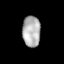
Tissue: lung
Cell type: Epithelial cells
Senescence score: 0.6086
Nuclear area (px): 547
Mean DAPI intensity: 176.285